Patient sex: F
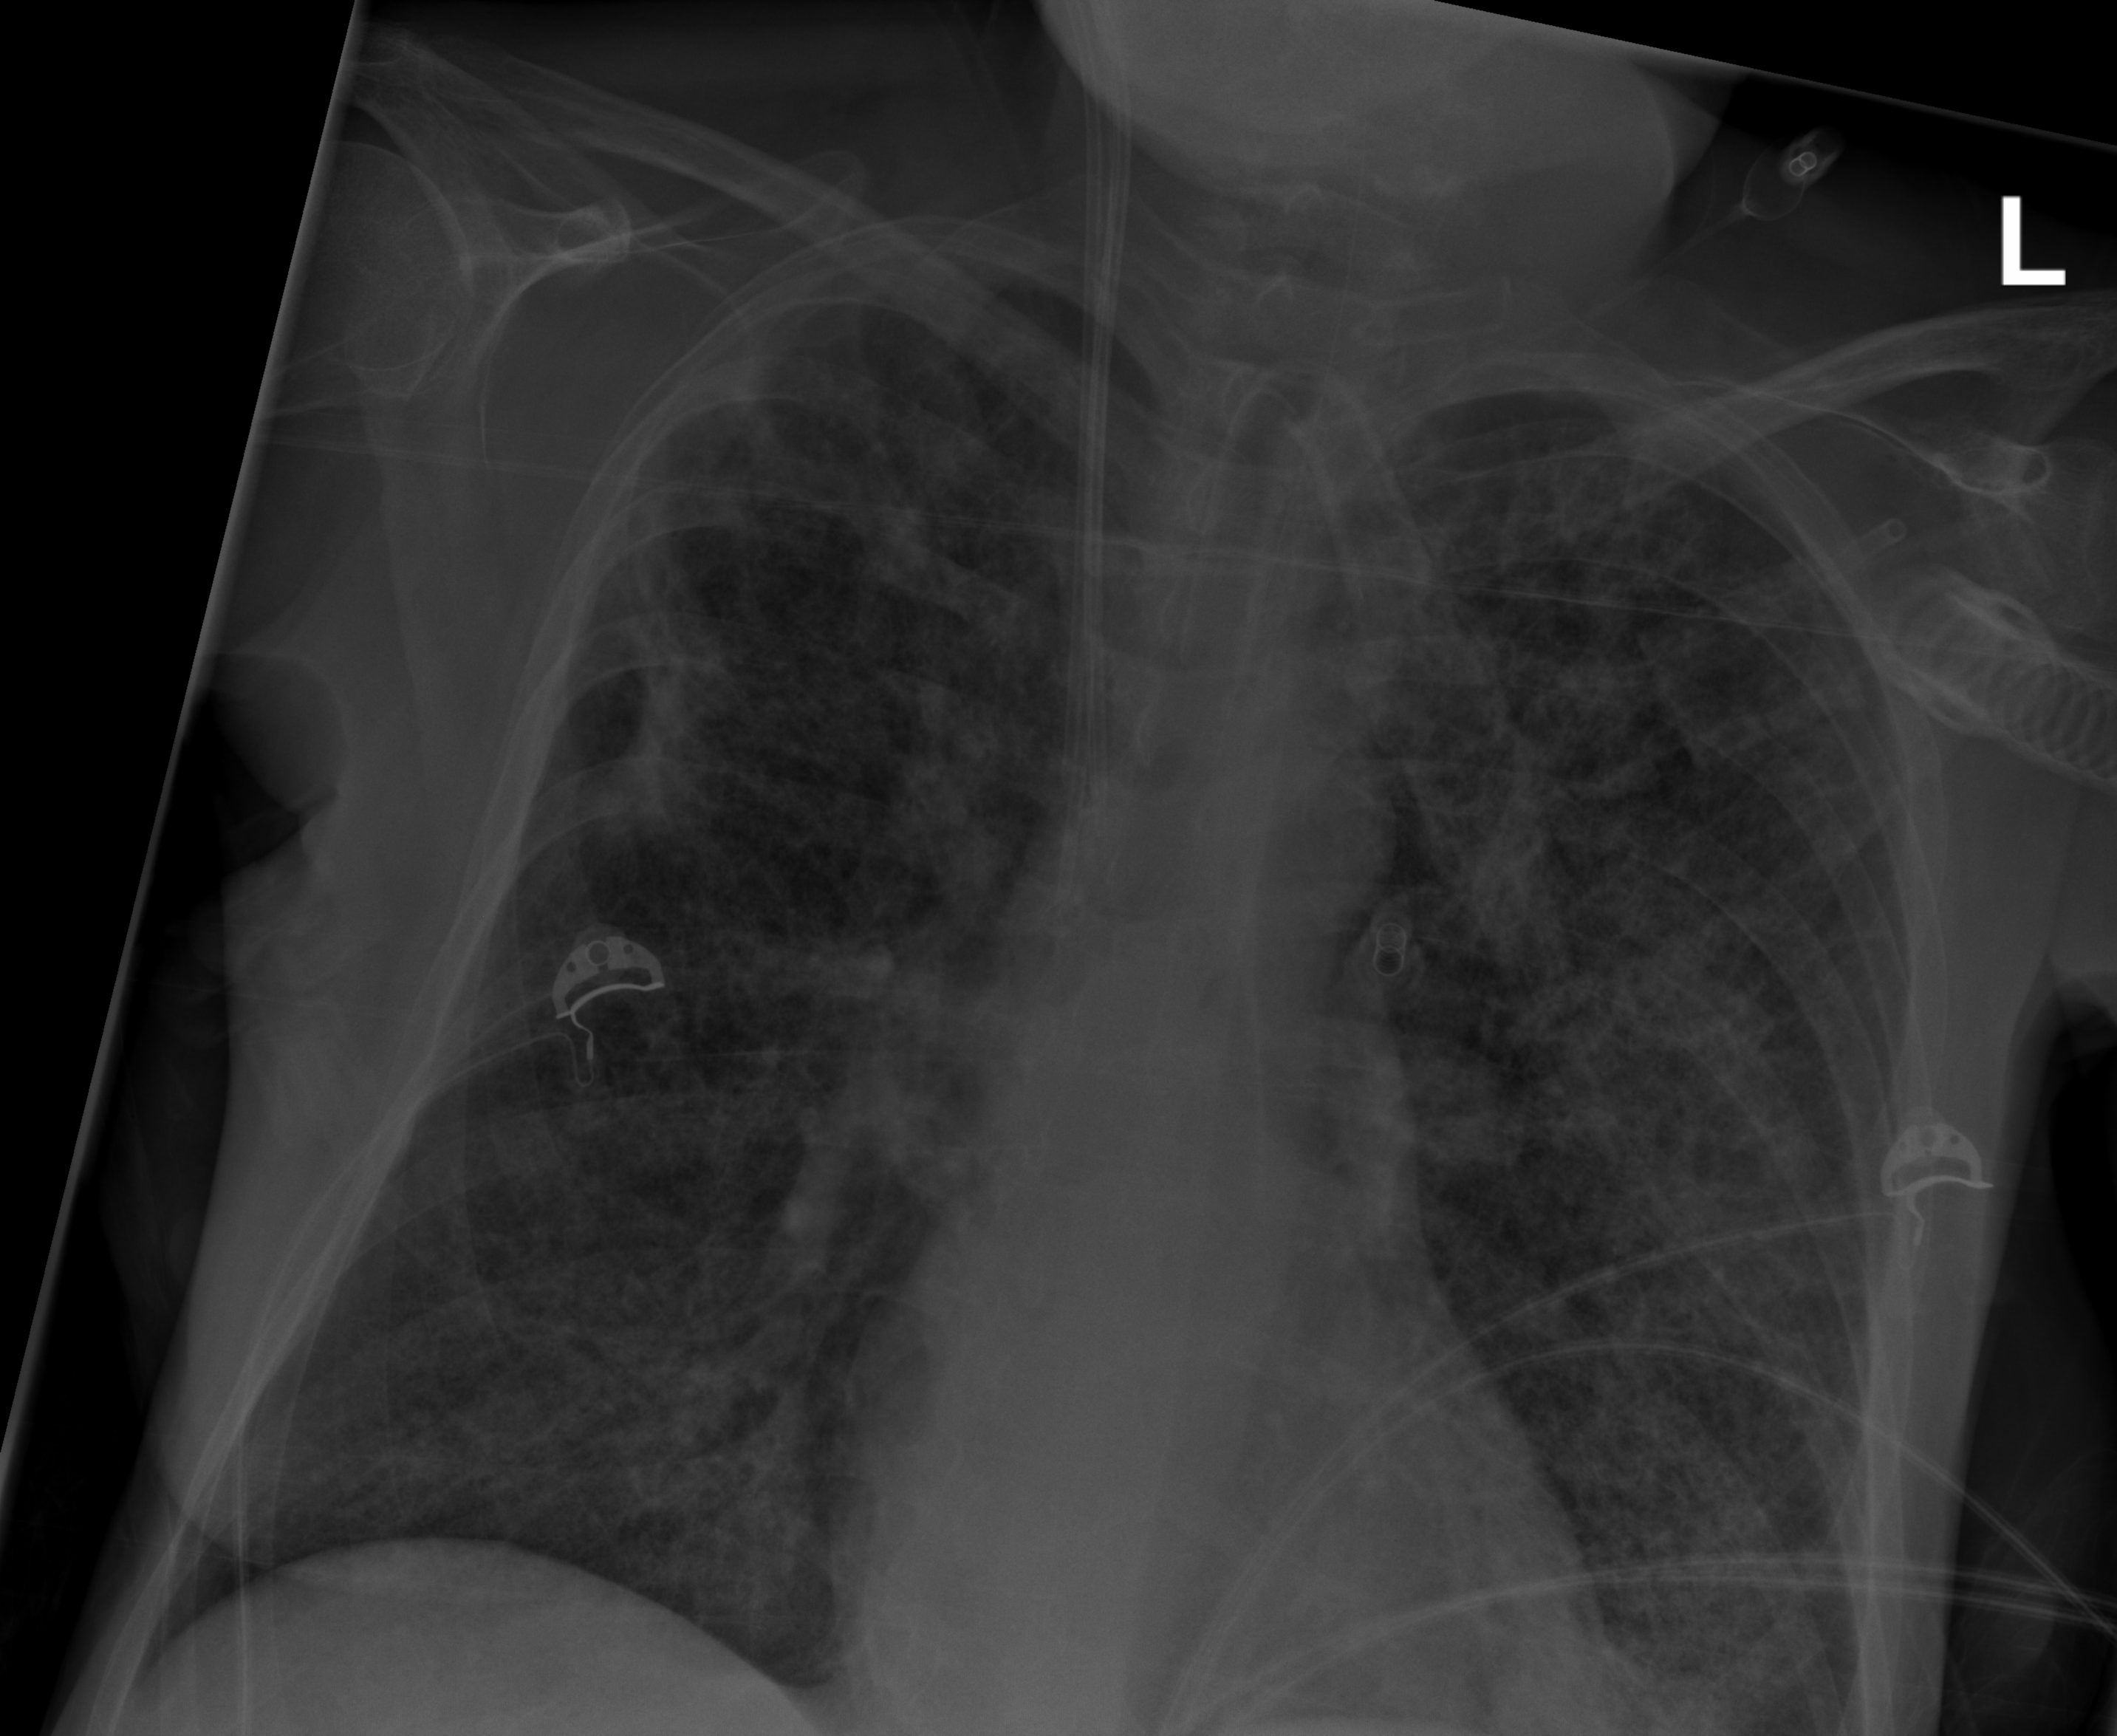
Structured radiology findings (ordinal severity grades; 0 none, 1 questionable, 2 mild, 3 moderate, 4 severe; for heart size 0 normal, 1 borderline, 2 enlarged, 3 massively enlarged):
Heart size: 0
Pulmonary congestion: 0
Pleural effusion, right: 0
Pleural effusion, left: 0
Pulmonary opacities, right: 4
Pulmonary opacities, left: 4
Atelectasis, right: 3
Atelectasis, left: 3